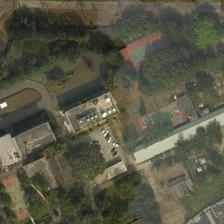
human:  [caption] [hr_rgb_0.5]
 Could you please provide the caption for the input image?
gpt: many green trees and several buildings are around a basketball field and a tennis court .

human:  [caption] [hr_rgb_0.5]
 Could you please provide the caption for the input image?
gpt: the center of this tree-lined area is a low-rise building while there are several courts around it .

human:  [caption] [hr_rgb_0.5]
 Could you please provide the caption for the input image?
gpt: two basketball fields and a tennis court are surrounded by many green trees and several buildings separately .

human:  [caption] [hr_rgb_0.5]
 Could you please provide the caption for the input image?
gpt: a basketball field and a tennis court are surrounded by many green plants .

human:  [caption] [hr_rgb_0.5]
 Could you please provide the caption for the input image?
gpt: a basketball field and a tennis court are surrounded by many green plants .